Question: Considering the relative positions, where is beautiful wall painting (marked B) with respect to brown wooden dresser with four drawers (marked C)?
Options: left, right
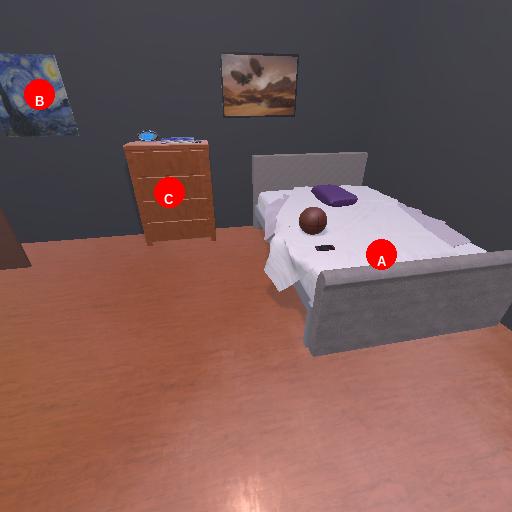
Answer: left